Question: I am having a very strange issue creating a piechart in Flot with data from PHP.
It seems to be drawing incorrectly, and I can't figure out why.
My PHP code (for testing) is:
'''
echo json_encode(
'[{ label: "Series1", data: 10},
{ label: "Series2", data: 3},
{ label: "Series3", data: 9},
{ label: "Series4", data: 7},
{ label: "Series5", data: 8},
{ label: "Series6", data: 17}]'
);
'''
My JS file is:
'''
$.ajax({
type:'GET',
dataType:"json",
url:'../phpfile.php',
success: function(data) {
console.log(data);
$.plot($("#piechart"),data,{
series: {
pie: {
show: true
}
}
});
}
});
'''
The consol log shows:
'''
[{ label: "Series1", data: 10},
{ label: "Series2", data: 3},
{ label: "Series3", data: 9},
{ label: "Series4", data: 7},
{ label: "Series5", data: 8},
{ label: "Series6", data: 17}]
'''
Which I thought was the correct format for flot...
But it graphs like this:

Does anyone have any ideas?
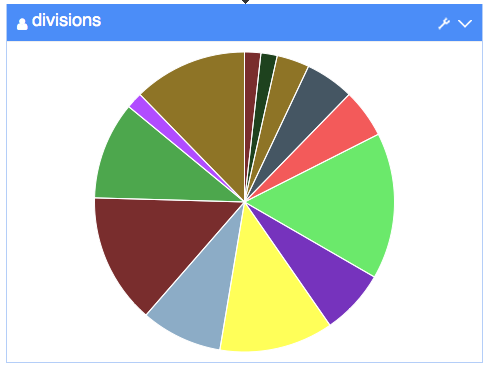
Answer: I believe your JSON currently is invalid, at the moment, you're trying to parse an JSON String, into a JSON String (If you get what I mean!) Currently, when I echo out from the PHP end with your echo'ed 'json_encode()', I'm provided with:
'''
"[{ label: "Series1", data: 10},
{ label: "Series2"]"
'''
Furthermore, I would use PHP Arrays to encode JSON, like below:
'''
<?php
$arr = array(
array(
"label" => "Series1",
"data" => 10
),
array(
"label" => "Series2",
"data" => 3
),
array(
"label" => "Series3",
"data" => 9
),
array(
"label" => "Series4",
"data" => 7
),
array(
"label" => "Series5",
"data" => 8
),
array(
"label" => "Series7",
"data" => 17
)
);
echo json_encode( $arr );
?>
'''
<URL> accept mixed variable types, but it's most popularly used with PHP arrays.
With the above, I'm able to construct the PIE chart successfully: